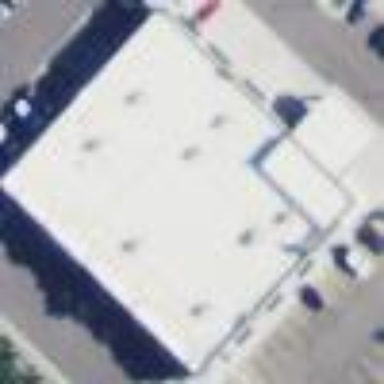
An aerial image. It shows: Clinic building.